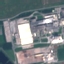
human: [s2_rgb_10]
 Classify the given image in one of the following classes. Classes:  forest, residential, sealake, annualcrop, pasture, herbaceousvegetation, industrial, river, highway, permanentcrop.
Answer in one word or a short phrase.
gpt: Industrial